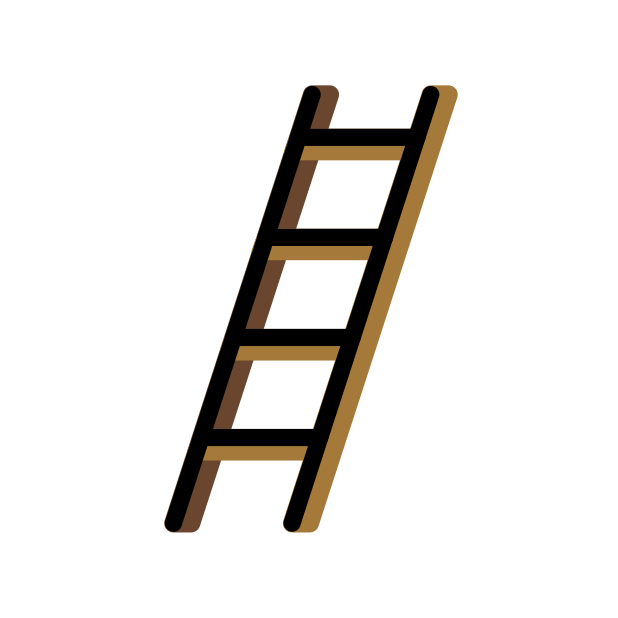
ladder